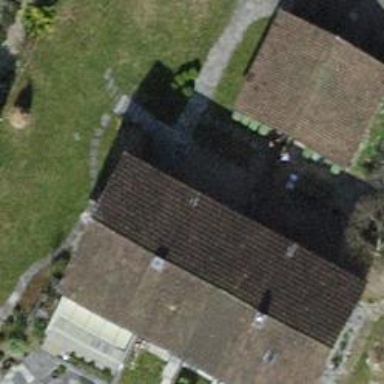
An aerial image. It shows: Semi-detached house.